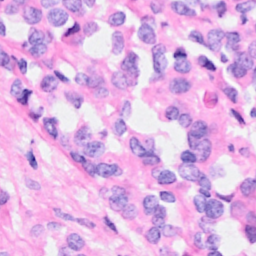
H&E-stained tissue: Breast